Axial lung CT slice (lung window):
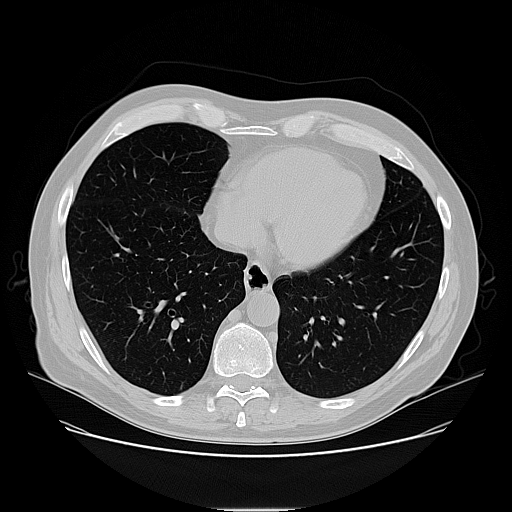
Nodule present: no